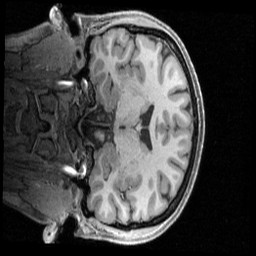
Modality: T1w
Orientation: coronal
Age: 33
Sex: female
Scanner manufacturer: siemens
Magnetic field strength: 3 T
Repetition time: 2.4 s
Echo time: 0.00231 s